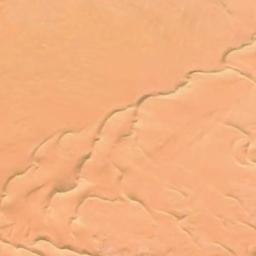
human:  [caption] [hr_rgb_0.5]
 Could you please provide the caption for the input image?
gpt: This is a yellow desert with wavy stripes .

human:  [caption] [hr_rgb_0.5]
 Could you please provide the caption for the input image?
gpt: The desert is full of yellow sand .

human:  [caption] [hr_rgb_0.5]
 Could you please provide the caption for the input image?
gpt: The desert has yellow sand and some barchan dunes .

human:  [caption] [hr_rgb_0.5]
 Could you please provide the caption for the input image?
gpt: There are deep ravines in this desert .

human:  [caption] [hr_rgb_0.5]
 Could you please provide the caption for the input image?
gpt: A sandy desert with some stripes .